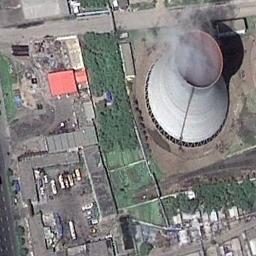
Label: thermal_power_station